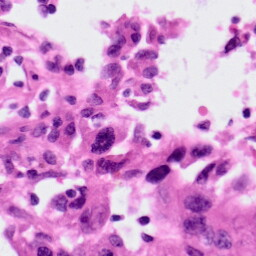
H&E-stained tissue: Lung